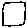
Label: square